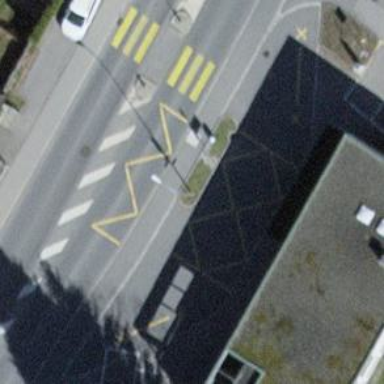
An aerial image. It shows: Bus stop with platform for public transport.